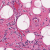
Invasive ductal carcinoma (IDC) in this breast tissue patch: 0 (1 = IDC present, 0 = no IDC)